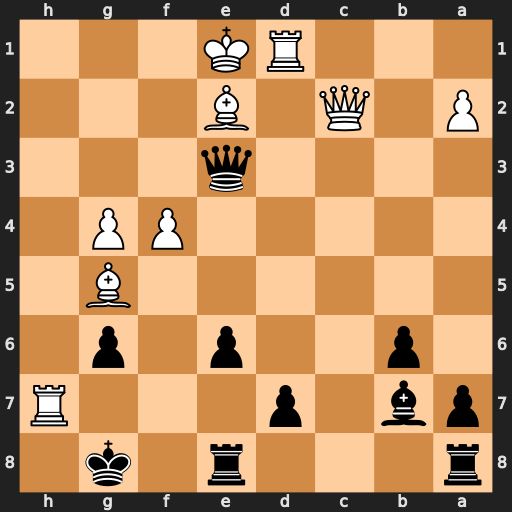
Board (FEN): r3r1k1/pb1p3R/1p2p1p1/6B1/5PP1/4q3/P1Q1B3/3RK3
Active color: b
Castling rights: -
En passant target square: -
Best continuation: Qg3+ Kd2 Kxh7